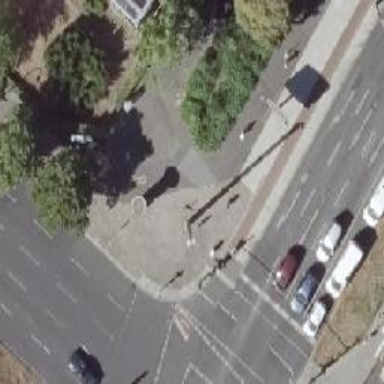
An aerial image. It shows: Column used for advertising.